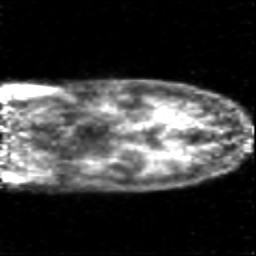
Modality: PET
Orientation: coronal
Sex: female
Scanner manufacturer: siemens